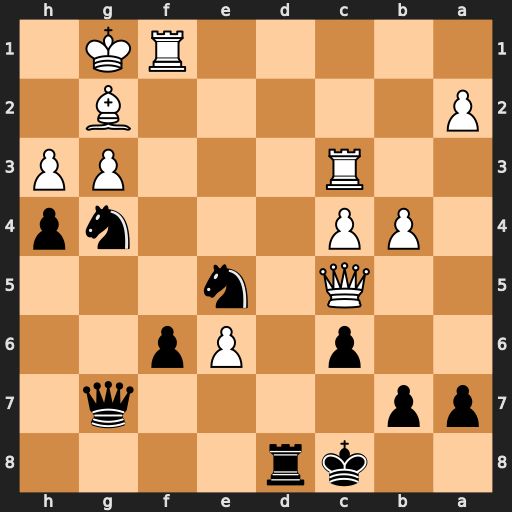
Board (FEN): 2kr4/pp4q1/2p1Pp2/2Q1n3/1PP3np/2R3PP/P5B1/5RK1
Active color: b
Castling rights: -
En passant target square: -
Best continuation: b6 e7 bxc5 exd8=R+ Kxd8